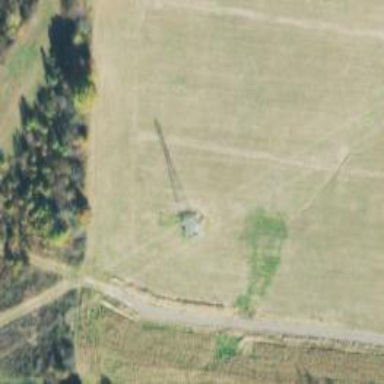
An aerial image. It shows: Lattice structure tower used for power distribution.